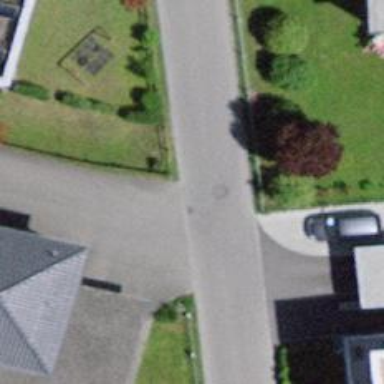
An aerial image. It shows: Driveway leading to service road.